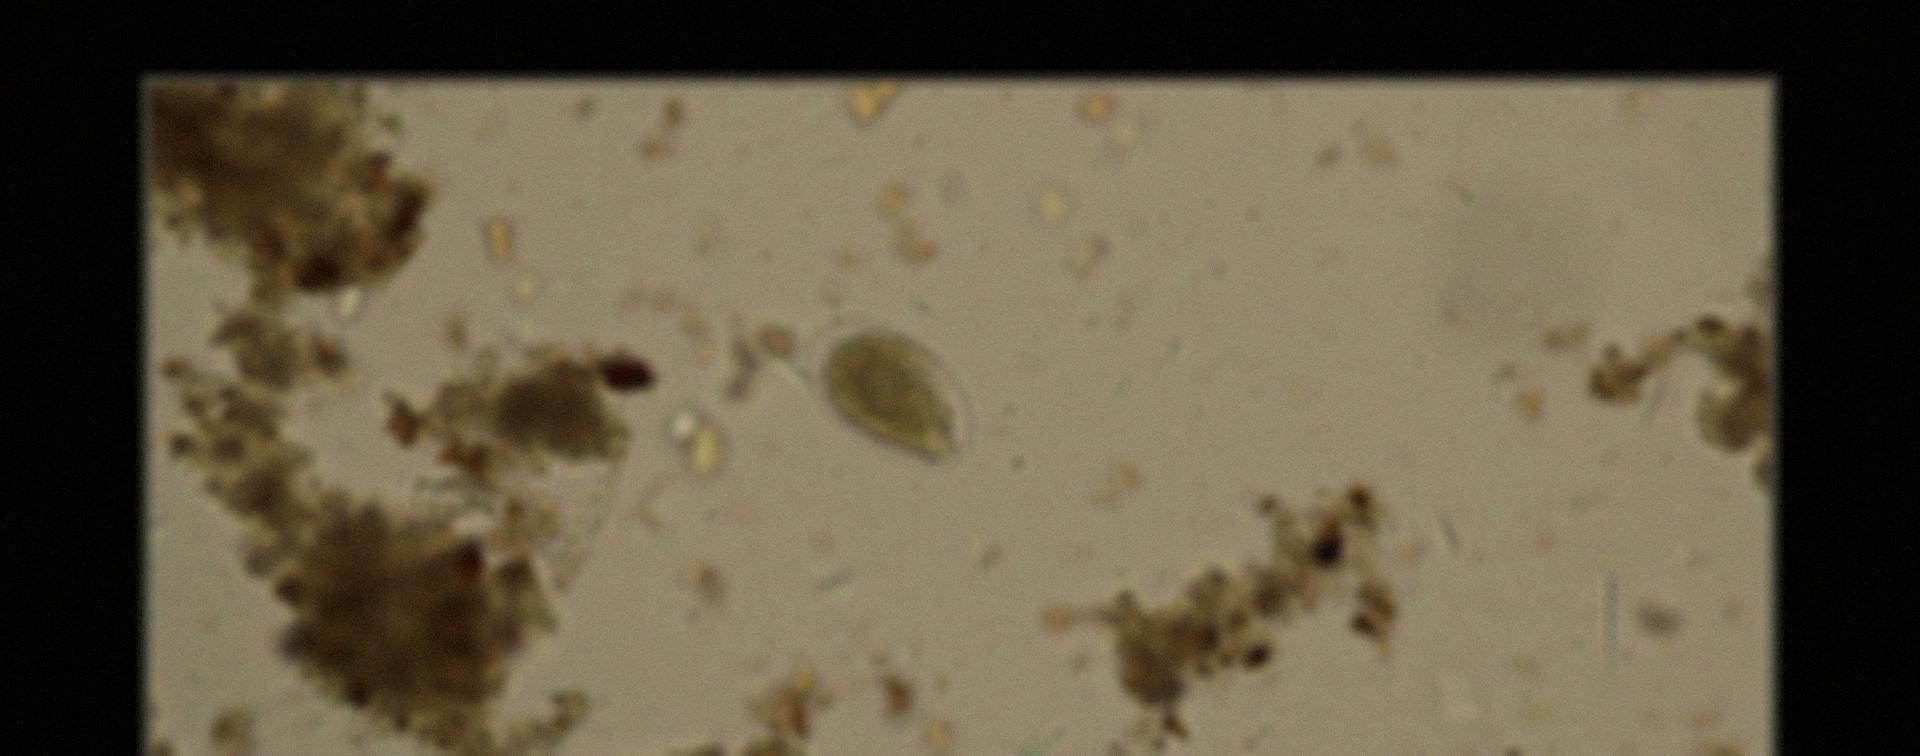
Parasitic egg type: Hookworm egg